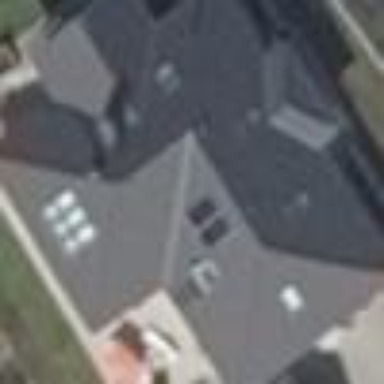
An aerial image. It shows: Detached building with hipped roof shape.